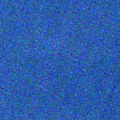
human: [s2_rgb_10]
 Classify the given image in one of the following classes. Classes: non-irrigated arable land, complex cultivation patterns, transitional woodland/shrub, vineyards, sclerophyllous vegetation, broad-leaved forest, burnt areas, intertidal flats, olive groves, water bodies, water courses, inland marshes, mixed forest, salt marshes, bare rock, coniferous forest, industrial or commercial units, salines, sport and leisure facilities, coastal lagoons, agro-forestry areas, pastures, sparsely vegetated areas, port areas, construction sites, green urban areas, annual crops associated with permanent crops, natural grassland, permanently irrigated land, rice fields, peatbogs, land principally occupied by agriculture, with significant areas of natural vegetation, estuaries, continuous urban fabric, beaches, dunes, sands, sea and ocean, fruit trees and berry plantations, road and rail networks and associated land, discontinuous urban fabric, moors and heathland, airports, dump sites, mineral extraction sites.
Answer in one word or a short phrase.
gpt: sea and ocean